Question: Items will be added to the center piece and I want it to grow according to it's content until the whole container reaches the window size/height. If it overflows I want the centerpiece to scroll instead the whole page. I can't figure out how to do it.
The :
'''
.container {
width: 100%;
height: 100%;
display: table;
}
.header {
display: table-row;
}
.content {
background-color: #FFF;
border-radius: 5px;
padding: 10px;
overflow-y: auto;
overflow-x: hidden;
white-space: normal;
min-height: 10vh;
max-height: 100vh;
}
.footer {
display: table-row;
}
'''
'''
<div class="container">
<div class="header ">
Header
</div>
<div class="content">
Content
<br>Content
<br>Content
<br>Content
<br>Content
<br>Content
<br>Content
<br>Content
<br>Content
<br>Content
<br>Content
<br>Content
<br>Content
<br>Content
</div>
<div class="footer">
Footer
</div>
</div>
'''
<URL>
Here's a picture to clarify how it's intended to work:

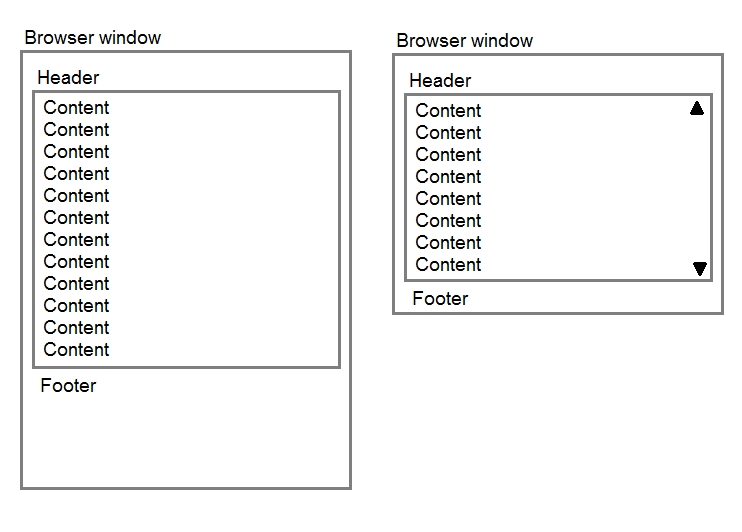
Answer: you can use 'flexbox' for that,
- 'display:flex''.container''.header''.footer'- 'flex-direction:column''.container'- 'flex:1''.content'
'''
body {
margin: 0
}
.container {
width: 100%;
display: flex;
flex-direction:column
}
.header, .footer {
display:flex;
}
.content {
background-color: #FFF;
border-radius: 5px;
padding: 10px;
overflow-y: auto;
overflow-x: hidden;
white-space: normal;
min-height: 10vh;
border: 1px solid red;
flex:1
}
'''
'''
<div class="container">
<div class="header">
Header
</div>
<div class="content">
Lorem ipsum dolor sit amet, consectetur adipiscing elit. Morbi tristique commodo nunc, at vestibulum lectus vehicula ut. Nam a orci sed dui convallis finibus sed non purus. Nullam porta, dolor eu dapibus finibus, tortor mi luctus libero, at cursus urna
ligula et eros. In sagittis lectus in nisl viverra, eu aliquet neque porta. Nunc rutrum fringilla est quis dapibus. Integer a lobortis purus, pretium condimentum nisi. Morbi non finibus lectus, nec pretium mi. Sed pretium, metus ut tempus varius,
eros urna congue elit, at congue magna dolor ut risus. Duis at velit quis nisl feugiat iaculis at sed orci. Nulla consectetur sem ligula, et auctor ante molestie sed. Curabitur consequat nunc velit, at rutrum tortor suscipit eget. Proin quis aliquet
ante. Cras tempus interdum orci nec elementum. Phasellus dictum mauris eu nunc pellentesque gravida. Ut pharetra arcu a velit iaculis cursus. Nunc porta hendrerit orci ac cursus. Fusce ut feugiat libero. Etiam odio mi, tempus non lorem ac, volutpat
cursus ligula. Aliquam semper odio ac turpis aliquam euismod sed non arcu. Pellentesque vestibulum id orci vitae euismod. Integer dignissim, risus eget aliquam finibus, dolor est fringilla lectus, vitae posuere lacus enim vitae dolor. Aenean lobortis
gravida ante, vitae tempor dui interdum sed. Donec in neque rutrum, vestibulum tortor et, tempor ligula. Donec sit amet quam in quam pretium rhoncus ut nec justo. Maecenas rutrum aliquet turpis, in dictum est imperdiet viverra. Vivamus auctor, tellus
sed iaculis mattis, risus ligula rhoncus velit, at varius nulla lacus non arcu. Integer sagittis neque vitae massa aliquet pharetra. Pellentesque habitant morbi tristique senectus et netus et malesuada fames ac turpis egestas. Donec non iaculis tellus,
non faucibus mi. Maecenas venenatis dolor eros, in elementum ipsum bibendum et. Ut sed dui augue. Vivamus ac enim ac leo tristique convallis. Pellentesque erat massa, tempus eget hendrerit vitae, fringilla id urna. Nunc sit amet orci et tellus euismod
pellentesque eu id ante. Phasellus quis purus sapien. Nunc molestie porttitor odio, non tempor metus dapibus quis. Donec placerat fringilla purus et ultrices. Donec consectetur facilisis urna vel porttitor. Sed id semper tellus, vitae mollis justo.
Aliquam pharetra, lorem vel consequat posuere, diam odio sodales risus, at vehicula neque massa eu nisi. Cras viverra vitae nulla at posuere. Phasellus maximus cursus odio eget auctor. Mauris dapibus elit ut blandit euismod. Phasellus pulvinar sagittis
fermentum. Donec libero neque, ultricies luctus ornare a, accumsan eu leo. Aenean tincidunt ullamcorper ante, id laoreet risus vehicula sit amet. Curabitur lacus ex, pulvinar quis interdum eu, tincidunt sed nunc. Aliquam tempor arcu nec ipsum vehicula
tincidunt. Cras at risus eget tellus mollis malesuada. Fusce nec nisi ut mauris facilisis luctus sodales et tellus. Etiam eu placerat leo. Sed augue arcu, faucibus viverra mollis at, tincidunt sit amet enim. Phasellus ac lorem eget felis ornare aliquam.
Class aptent taciti sociosqu ad litora torquent per conubia nostra, per inceptos himenaeos. Etiam enim dui, feugiat quis tortor eget, laoreet dapibus metus. Nam auctor eget justo accumsan consequat. Quisque bibendum urna quis facilisis ullamcorper.
</div>
<div class="footer">
Footer
</div>
</div>
'''